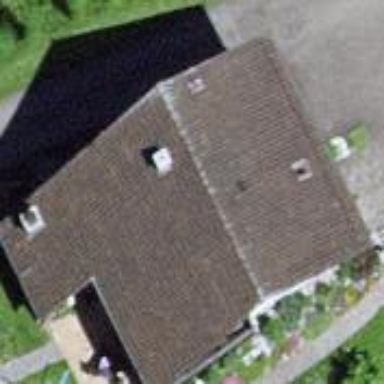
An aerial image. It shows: Simple and straightforward house.